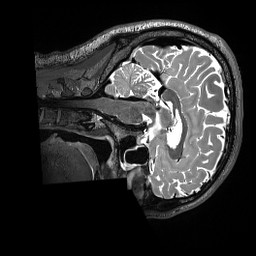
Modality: T2w
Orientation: sagittal
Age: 26
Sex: male
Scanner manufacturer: siemens
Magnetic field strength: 3 T
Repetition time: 3.2 s
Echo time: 0.563 s